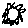
Label: sun